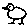
Label: bird